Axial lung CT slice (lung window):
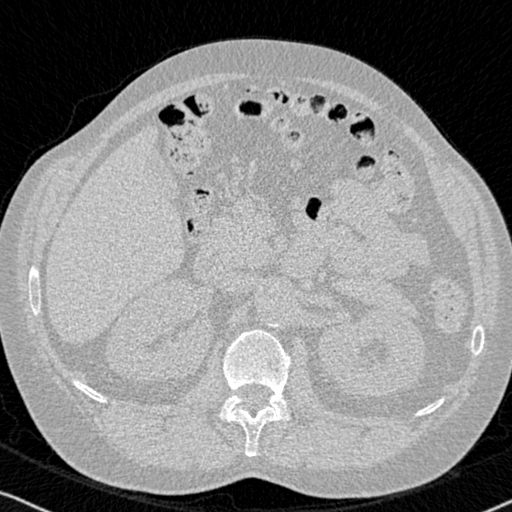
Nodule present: no